Field crop: maize
Growth stage: 1
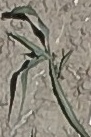
Species: sorghum